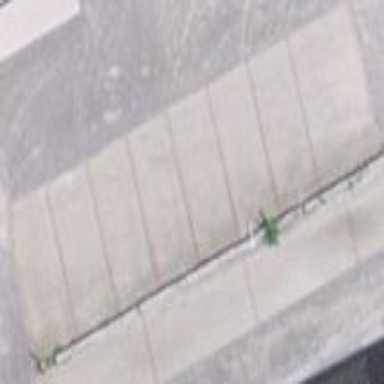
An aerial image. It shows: Parking area with surface.